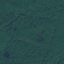
Land use / land cover: Forest